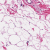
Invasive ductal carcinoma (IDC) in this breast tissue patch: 0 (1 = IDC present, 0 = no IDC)